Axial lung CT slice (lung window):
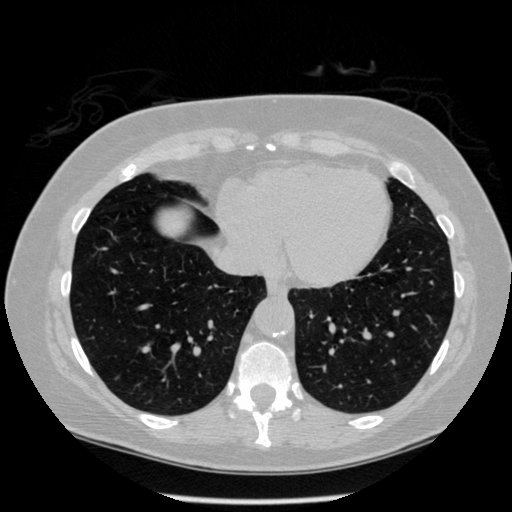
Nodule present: no